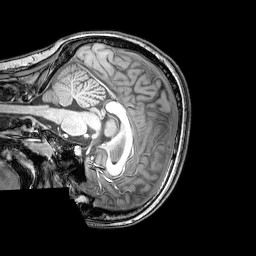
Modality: T1w
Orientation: sagittal
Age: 23
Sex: female
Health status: healthy
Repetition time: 0.081 s
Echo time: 0.037 s